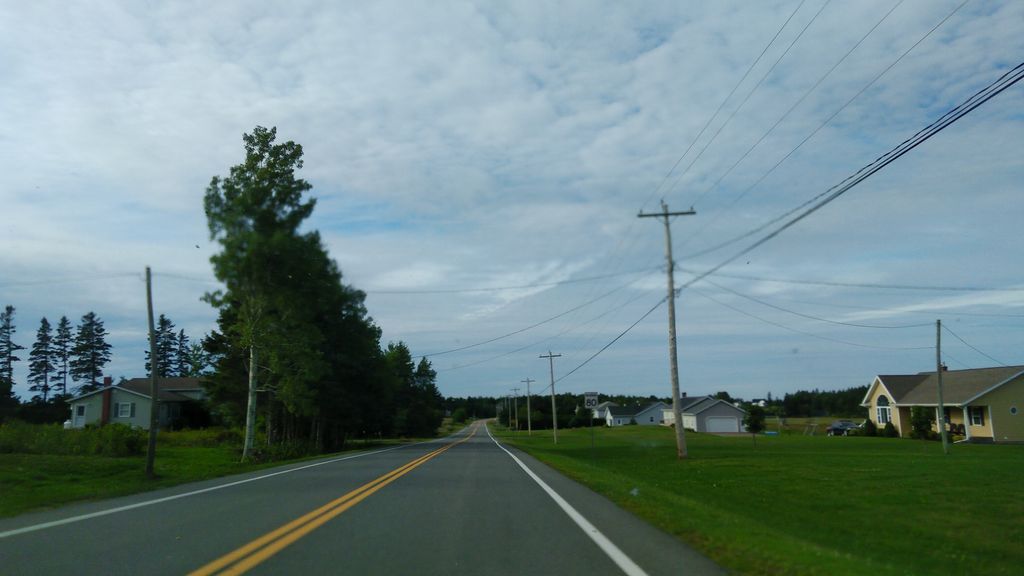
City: charlottetown